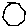
Label: hexagon